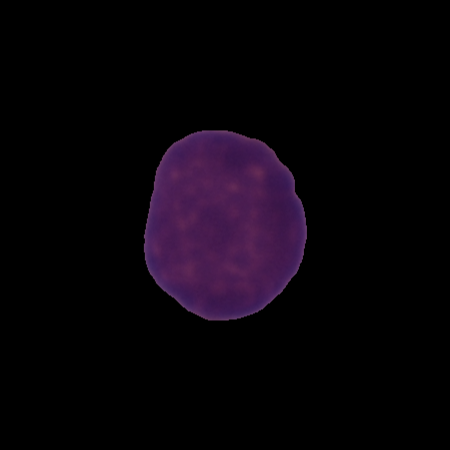
Label: healthy